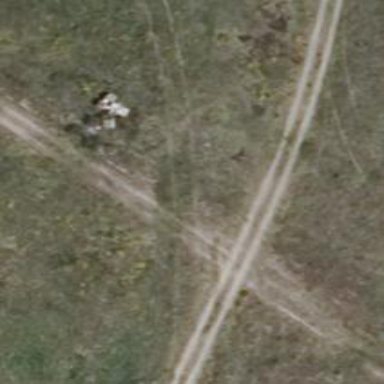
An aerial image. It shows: Track with grade 4 track type.